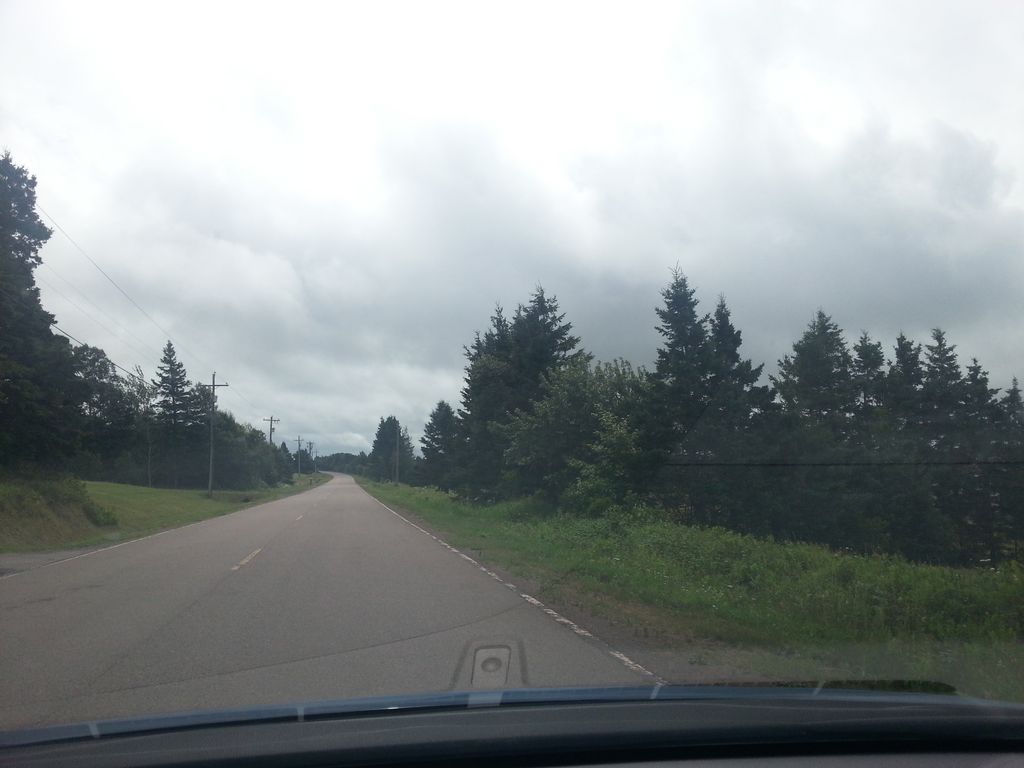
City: charlottetown